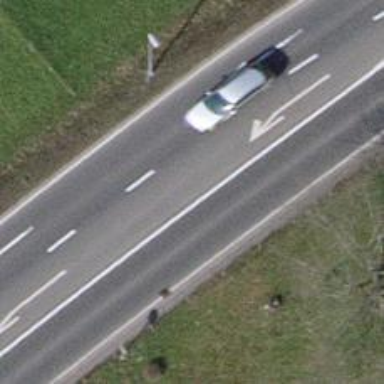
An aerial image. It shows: Primary road with asphalt surface.